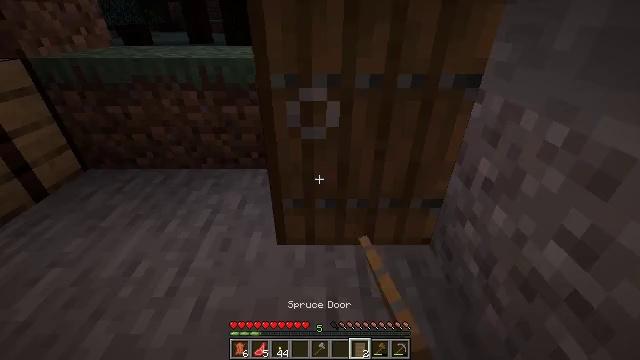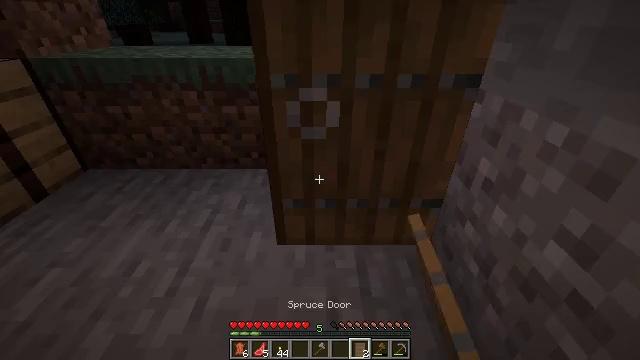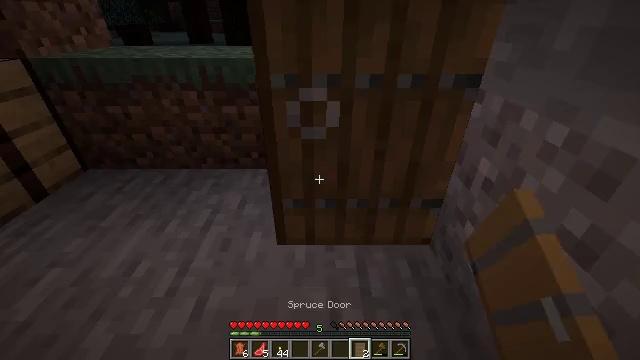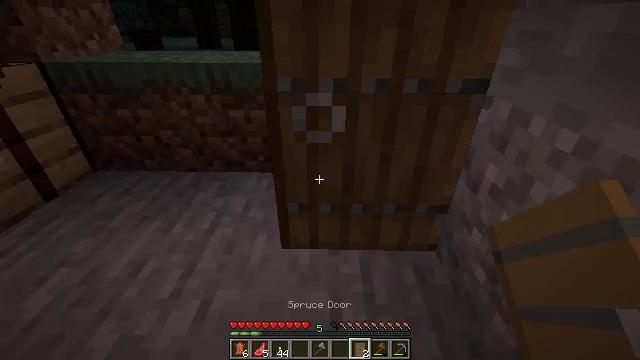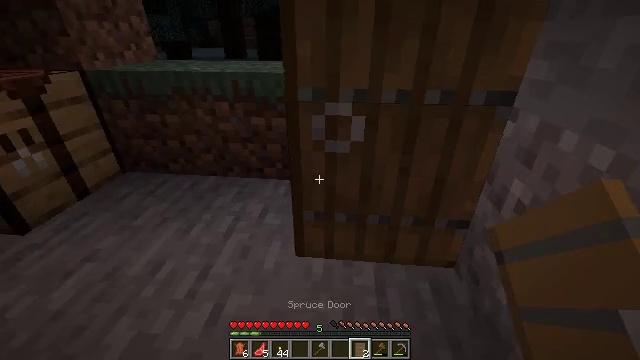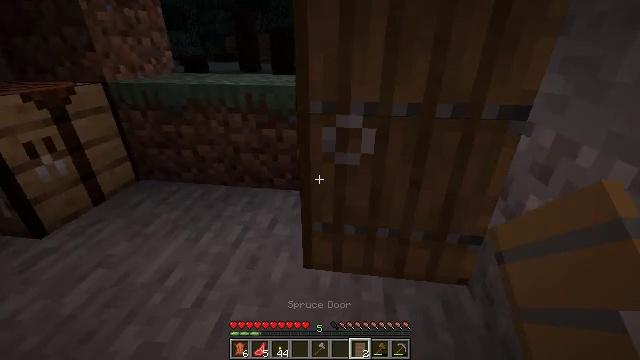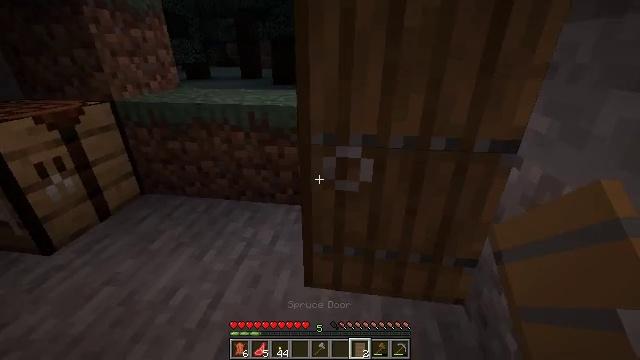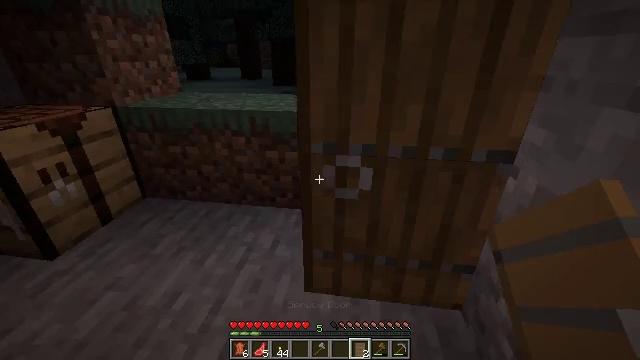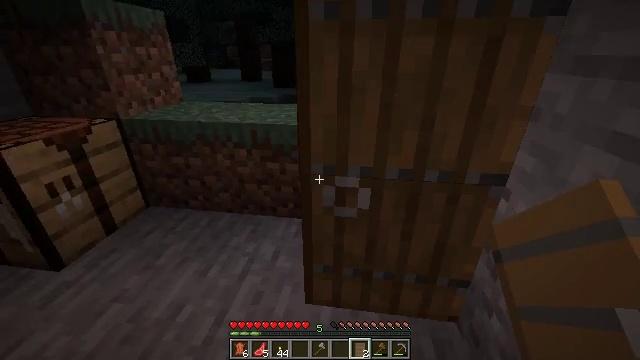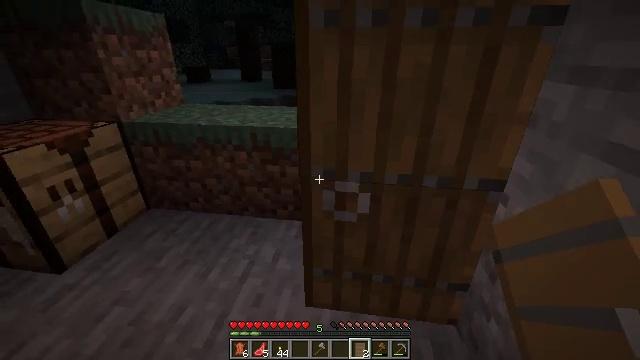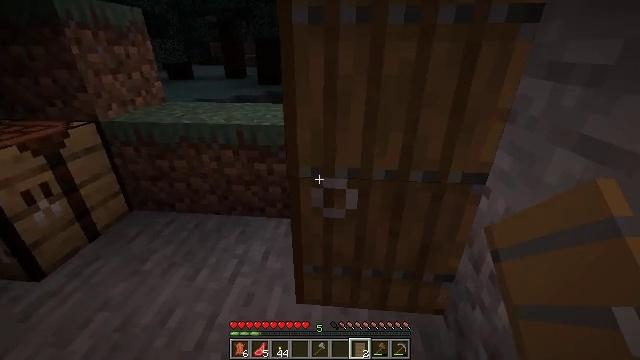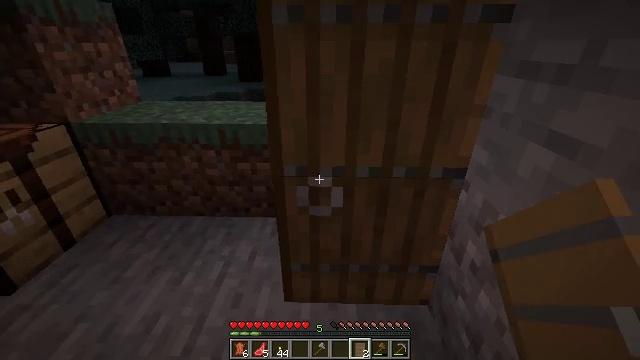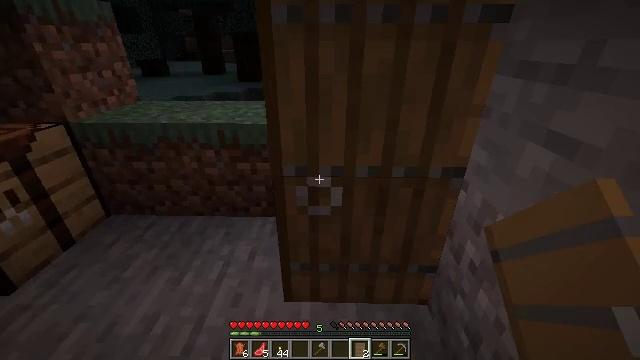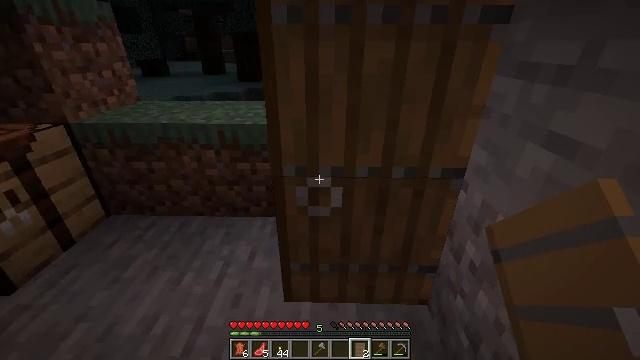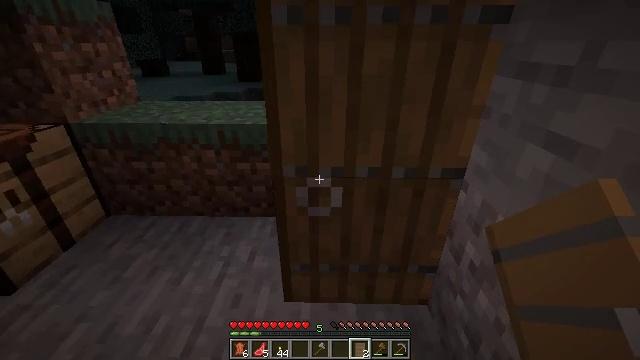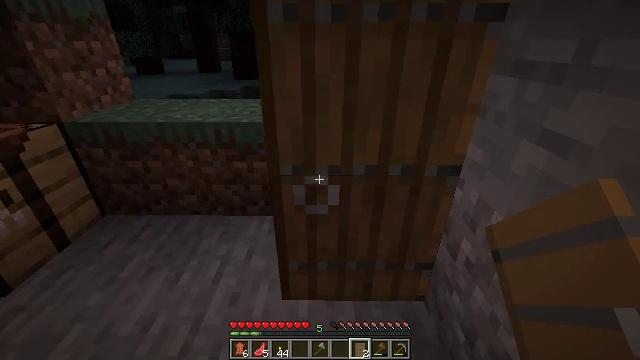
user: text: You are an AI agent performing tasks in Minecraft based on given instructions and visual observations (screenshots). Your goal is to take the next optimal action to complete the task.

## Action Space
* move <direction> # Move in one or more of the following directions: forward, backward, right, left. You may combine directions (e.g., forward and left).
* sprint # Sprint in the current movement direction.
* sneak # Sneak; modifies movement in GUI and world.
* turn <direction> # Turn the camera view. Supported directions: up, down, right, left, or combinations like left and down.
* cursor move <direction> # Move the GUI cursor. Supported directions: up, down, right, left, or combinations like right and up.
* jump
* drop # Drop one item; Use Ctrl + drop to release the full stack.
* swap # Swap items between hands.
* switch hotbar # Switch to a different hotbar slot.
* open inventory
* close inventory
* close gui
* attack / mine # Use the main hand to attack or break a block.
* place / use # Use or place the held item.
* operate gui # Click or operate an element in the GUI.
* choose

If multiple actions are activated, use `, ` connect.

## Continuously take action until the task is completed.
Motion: motion action
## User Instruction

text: Mine the spruce door to collect it.
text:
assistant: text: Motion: sneak
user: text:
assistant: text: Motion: sneak
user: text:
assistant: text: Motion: sneak, turn left
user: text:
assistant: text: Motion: sneak, turn left and up
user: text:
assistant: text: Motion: turn left and up
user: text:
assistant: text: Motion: no_op
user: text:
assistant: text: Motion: no_op
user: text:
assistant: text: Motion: no_op
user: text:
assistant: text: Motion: no_op
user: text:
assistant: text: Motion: turn right
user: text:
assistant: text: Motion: turn right
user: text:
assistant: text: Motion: no_op
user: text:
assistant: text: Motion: no_op
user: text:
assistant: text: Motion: no_op
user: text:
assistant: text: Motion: no_op
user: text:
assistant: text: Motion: turn right
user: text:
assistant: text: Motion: no_op
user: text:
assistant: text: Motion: no_op
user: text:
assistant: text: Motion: no_op
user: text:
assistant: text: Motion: no_op
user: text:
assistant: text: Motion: turn right
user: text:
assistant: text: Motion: no_op
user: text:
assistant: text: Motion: no_op
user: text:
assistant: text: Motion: no_op
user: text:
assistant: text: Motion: no_op
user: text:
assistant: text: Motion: no_op
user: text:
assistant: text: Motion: no_op
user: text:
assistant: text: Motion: no_op
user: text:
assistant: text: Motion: no_op
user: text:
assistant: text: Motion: no_op